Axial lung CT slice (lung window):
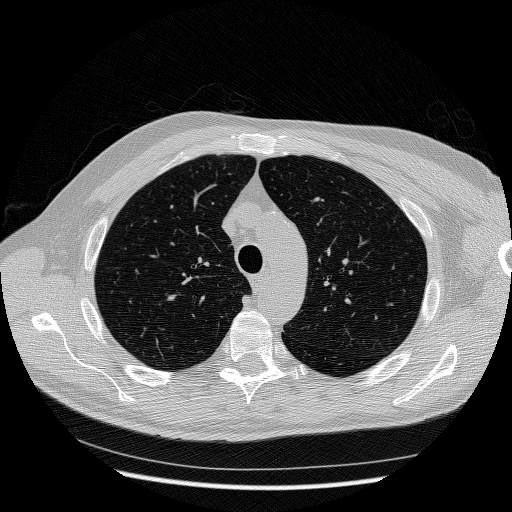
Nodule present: no